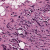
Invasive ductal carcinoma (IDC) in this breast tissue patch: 1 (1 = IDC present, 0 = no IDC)